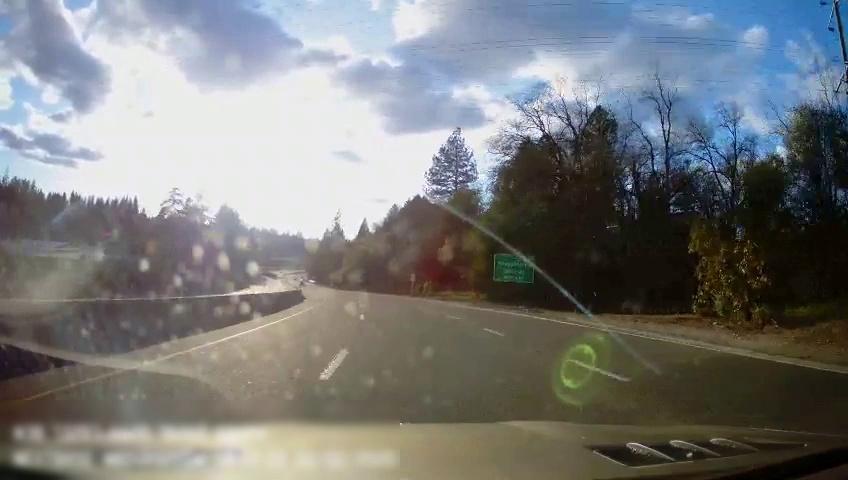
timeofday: Day
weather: Sunny
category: Drivable Space
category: Drivable Space
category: Lanes | Alternate Lane
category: Lanes | Current Lane
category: Lanes | Alternate Lane
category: Lanes | Alternate Lane
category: Traffic | Signs